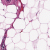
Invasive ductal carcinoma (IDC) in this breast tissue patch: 0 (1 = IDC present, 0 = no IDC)